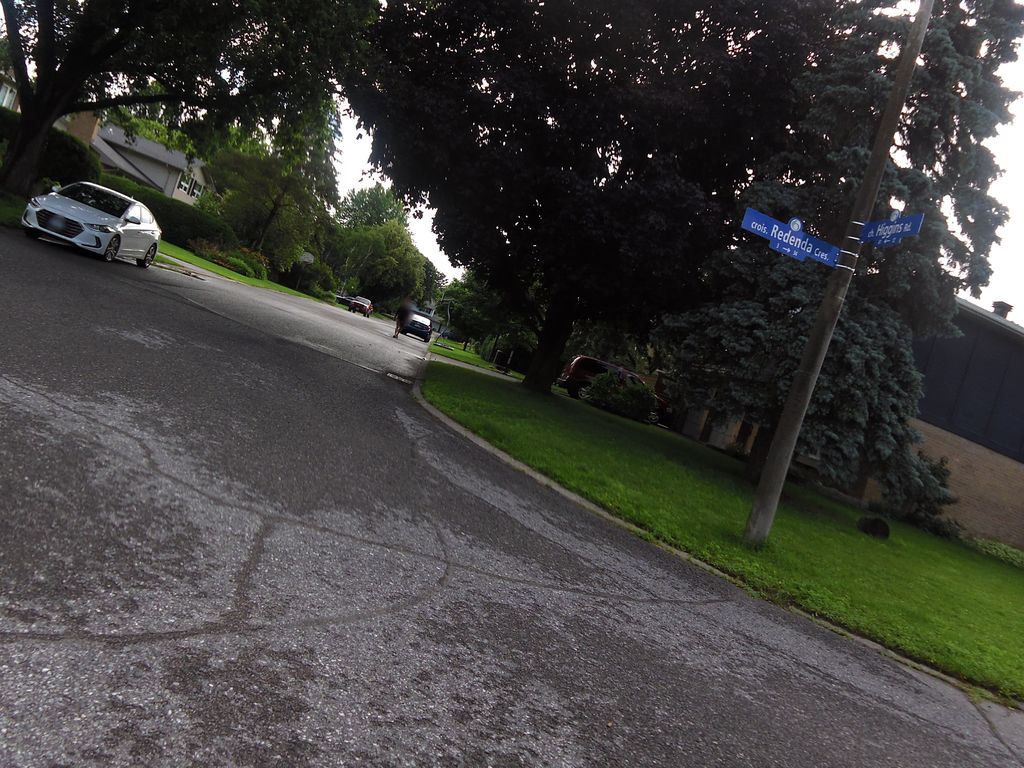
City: ottawa-gatineau